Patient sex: M
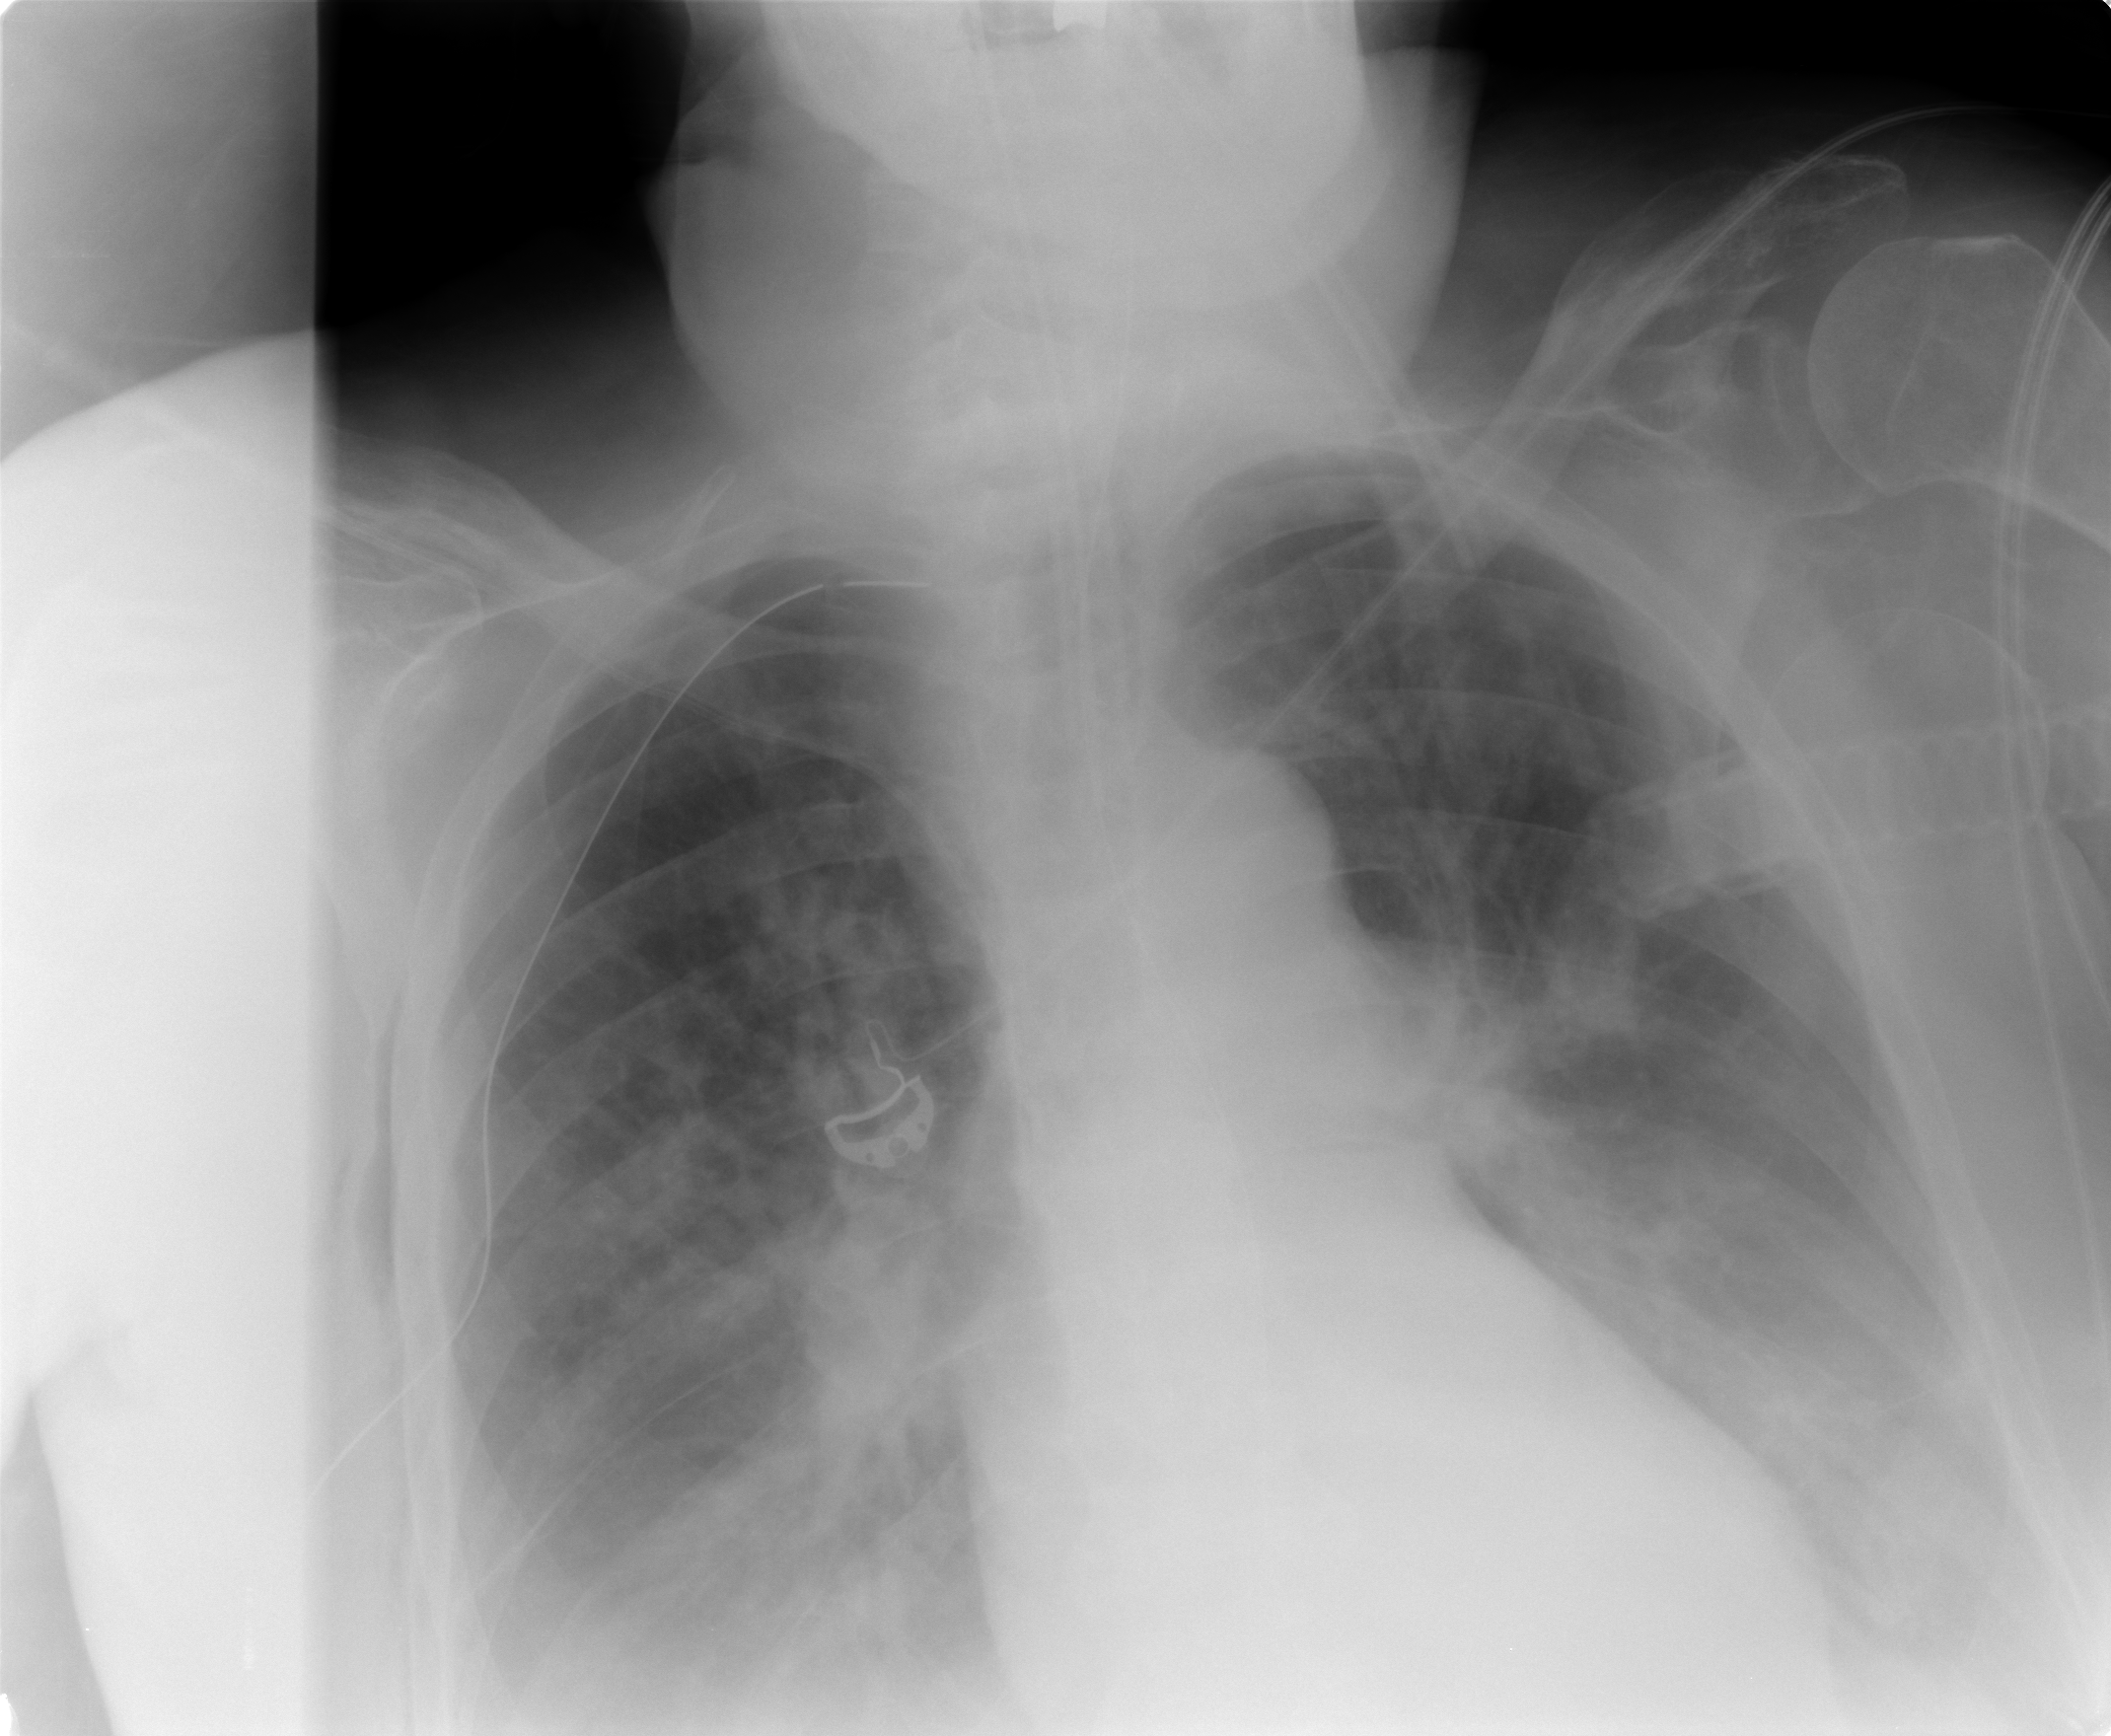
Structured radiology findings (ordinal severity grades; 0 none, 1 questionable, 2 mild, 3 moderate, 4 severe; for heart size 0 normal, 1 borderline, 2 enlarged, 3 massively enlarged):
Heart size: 0
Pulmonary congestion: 2
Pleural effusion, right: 0
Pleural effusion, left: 2
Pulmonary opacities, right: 0
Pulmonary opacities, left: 0
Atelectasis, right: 2
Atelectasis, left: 2